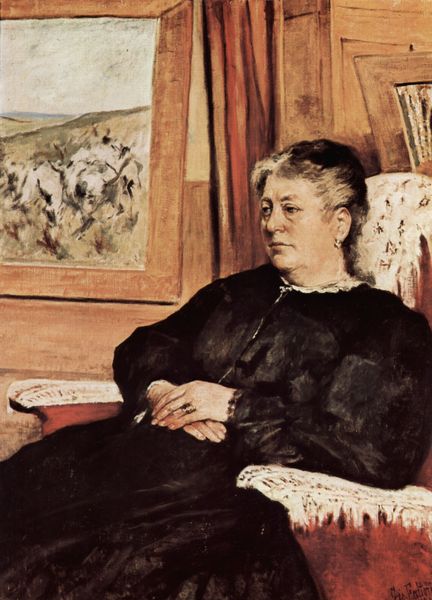
Titel: Porträt der dritten Ehefrau
Künstler: Giovanni Fattori
Standort: Livorno
Institution: Museo Fattoriano
Schlagwörter: gemälde, hand, himmel, schatten, weiß, impressionismus, landschaft, sitzen, braun, fenster, frau, frisur, grau, holz, kleid, ohrring, profil, schwarz, stuhl, tür, ausblick, blick, dame, gras, rot, tuch, wiese, haube, alt, blond, wand, falten, gesicht, kragen, rahmen, spitze, trauer, bild, bildnis, hände, portrait, porträt, rückenlehne, vorhang, öl, hügel, natur, haare, halbfigur, realismus, sessel, sitzend, decke, innen, klassizismus, ohrringe, perlen, scheitel, traurig, bilder, ruhe, sofa, lehne, sitz, kuh, lehnen, dick, gefaltet, polster, witwe, atelier, deutsch, menzel, ring, deckchen, penis, courbet, rinder, draußen, verschränkt, abwesend, armlehnen, müde, bild im bild, klei, alte frau, oma, gattin, trauernde, klassik, grauhaarig, spitzendecke, schwarzes, singer sargent, zusammengelgt, häkeldecken, häkeldeckchen